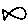
Label: fish